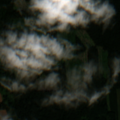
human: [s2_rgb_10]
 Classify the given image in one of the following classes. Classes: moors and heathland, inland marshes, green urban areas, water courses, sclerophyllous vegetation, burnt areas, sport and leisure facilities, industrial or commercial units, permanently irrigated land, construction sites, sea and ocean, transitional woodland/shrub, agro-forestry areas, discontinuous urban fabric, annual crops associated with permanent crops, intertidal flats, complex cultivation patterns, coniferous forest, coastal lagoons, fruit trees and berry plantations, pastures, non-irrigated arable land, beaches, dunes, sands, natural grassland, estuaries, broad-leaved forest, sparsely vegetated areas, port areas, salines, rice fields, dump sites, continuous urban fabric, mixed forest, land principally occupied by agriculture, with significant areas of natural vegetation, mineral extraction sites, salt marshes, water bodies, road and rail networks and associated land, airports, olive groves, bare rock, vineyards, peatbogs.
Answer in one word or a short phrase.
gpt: non-irrigated arable land, complex cultivation patterns, coniferous forest, mixed forest